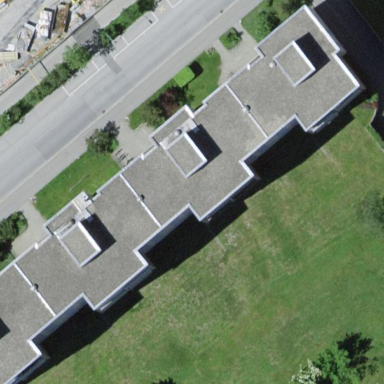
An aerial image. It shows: Image showing building with apartments.